Field crop: maize
Growth stage: 1
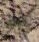
Species: salsola